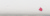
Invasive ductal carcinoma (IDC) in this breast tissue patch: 0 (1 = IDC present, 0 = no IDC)